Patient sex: M
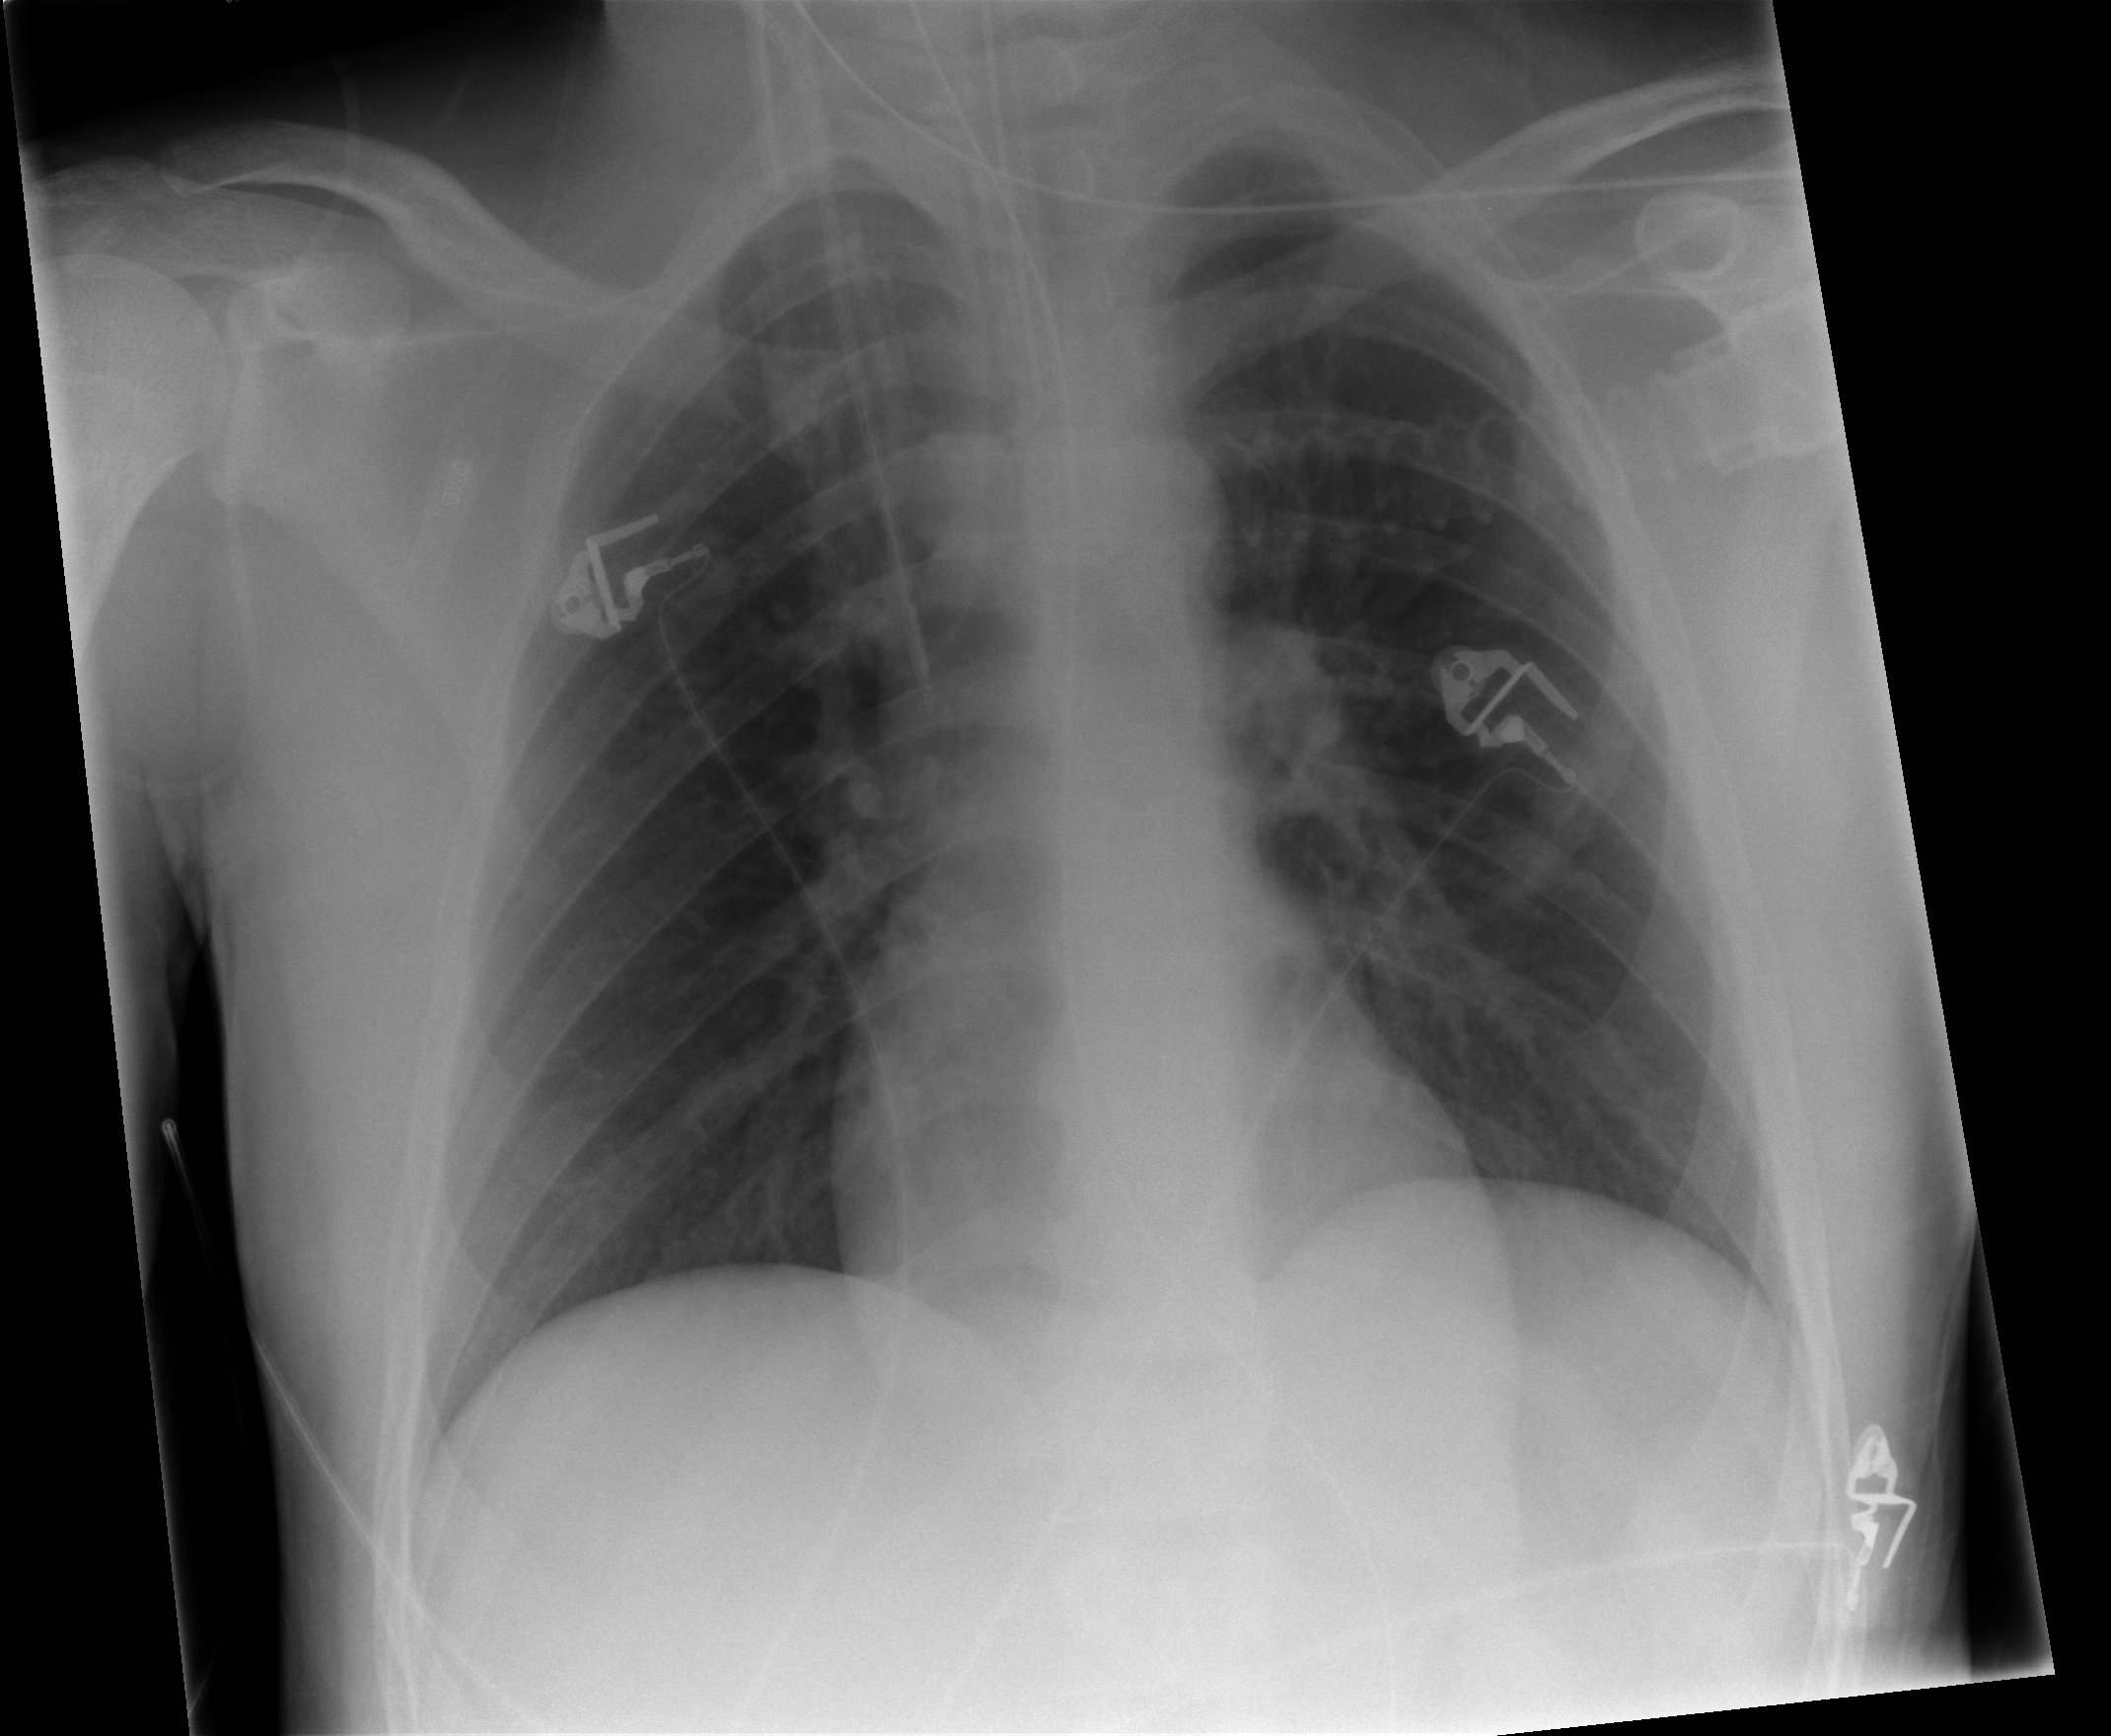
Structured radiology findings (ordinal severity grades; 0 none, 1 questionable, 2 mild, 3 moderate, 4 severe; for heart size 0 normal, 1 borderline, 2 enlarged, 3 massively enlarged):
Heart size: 0
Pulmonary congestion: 0
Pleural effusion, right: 0
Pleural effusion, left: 0
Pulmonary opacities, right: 0
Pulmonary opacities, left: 0
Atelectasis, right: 2
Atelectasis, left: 2